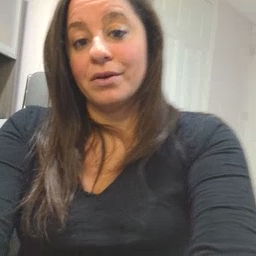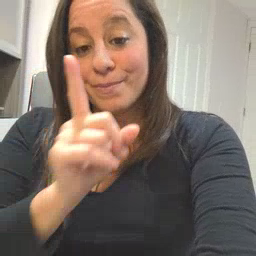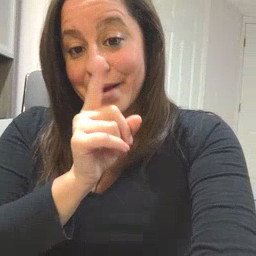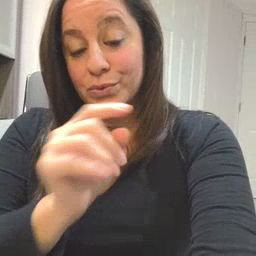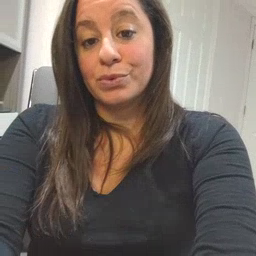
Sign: mouse